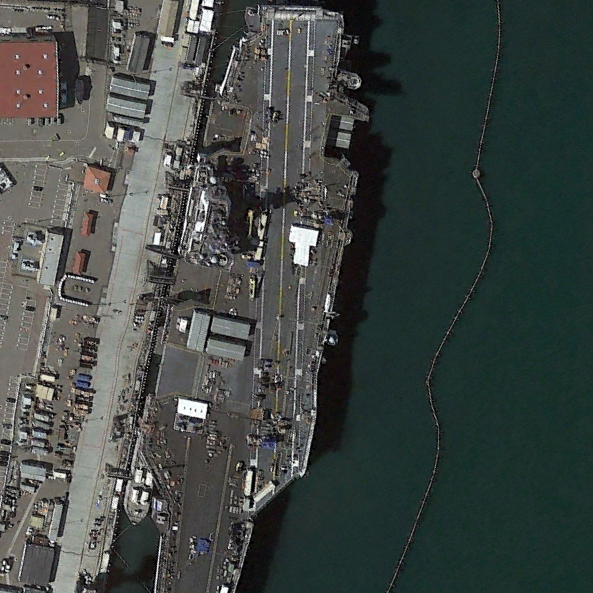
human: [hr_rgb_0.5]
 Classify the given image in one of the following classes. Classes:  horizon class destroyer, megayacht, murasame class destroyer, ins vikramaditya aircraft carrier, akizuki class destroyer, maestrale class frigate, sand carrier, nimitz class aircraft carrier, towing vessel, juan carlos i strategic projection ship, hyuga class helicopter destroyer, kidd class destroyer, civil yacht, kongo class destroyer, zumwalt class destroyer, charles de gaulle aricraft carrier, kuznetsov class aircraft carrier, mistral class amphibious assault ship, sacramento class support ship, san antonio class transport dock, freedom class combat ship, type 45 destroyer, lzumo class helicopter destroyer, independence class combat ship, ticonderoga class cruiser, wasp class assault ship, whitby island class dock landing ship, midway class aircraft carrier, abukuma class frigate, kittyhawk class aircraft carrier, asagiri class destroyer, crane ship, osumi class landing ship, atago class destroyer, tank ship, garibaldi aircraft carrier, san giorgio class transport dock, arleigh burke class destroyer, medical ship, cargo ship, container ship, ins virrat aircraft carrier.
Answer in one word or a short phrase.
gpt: Nimitz class aircraft carrier